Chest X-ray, PA view. Patient: 15 years old, sex F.
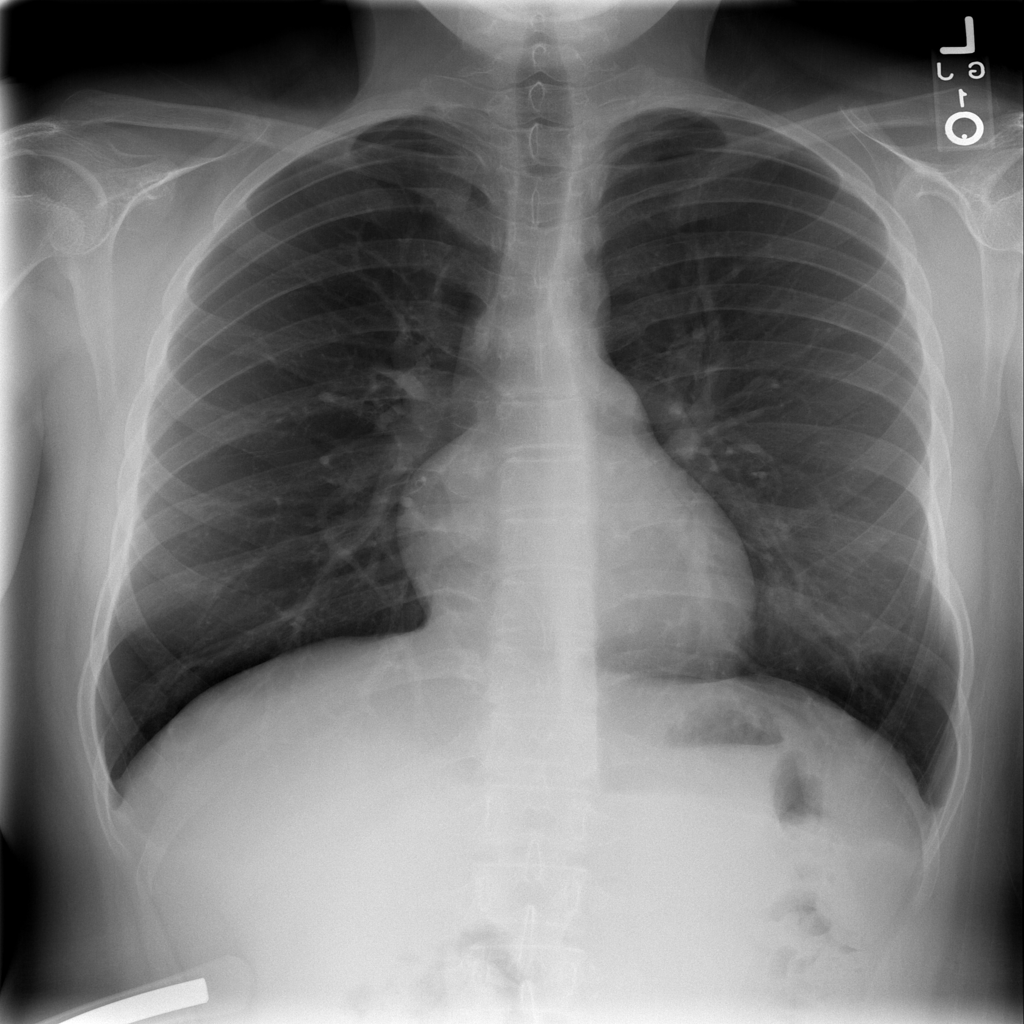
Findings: No Finding